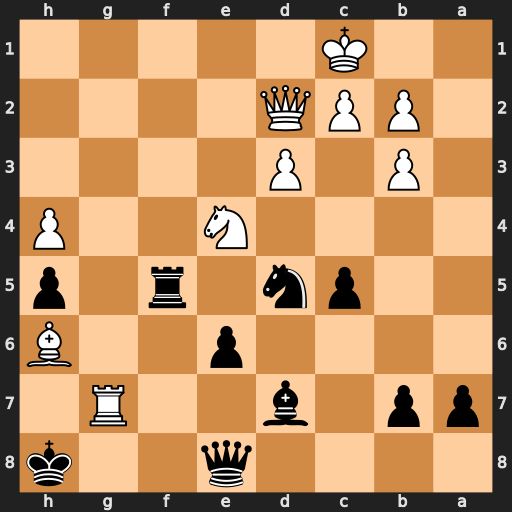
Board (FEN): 4q2k/pp1b2R1/4p2B/2pn1r1p/4N2P/1P1P4/1PPQ4/2K5
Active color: b
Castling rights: -
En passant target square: -
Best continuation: Rf1+ Qd1 Rxd1+ Kxd1 Ne3+ Kd2 Nf5 Nf6 Nxg7